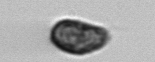
Label: Pseudochattonella_farcimen